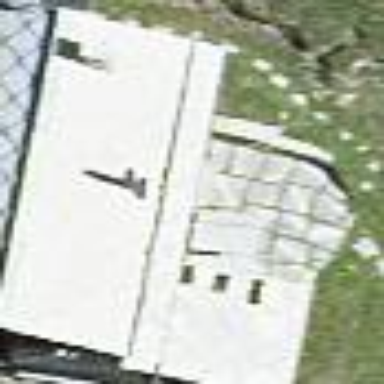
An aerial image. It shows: Simple and straightforward house.